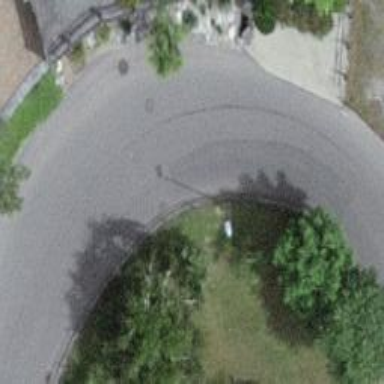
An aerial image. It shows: Residential road with asphalt surface.